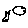
Label: moon